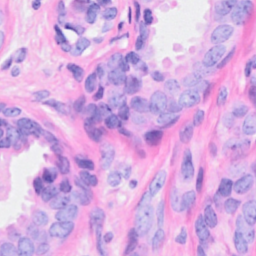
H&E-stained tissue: Breast